Field crop: maize
Growth stage: 2
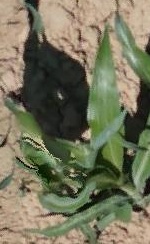
Species: maize